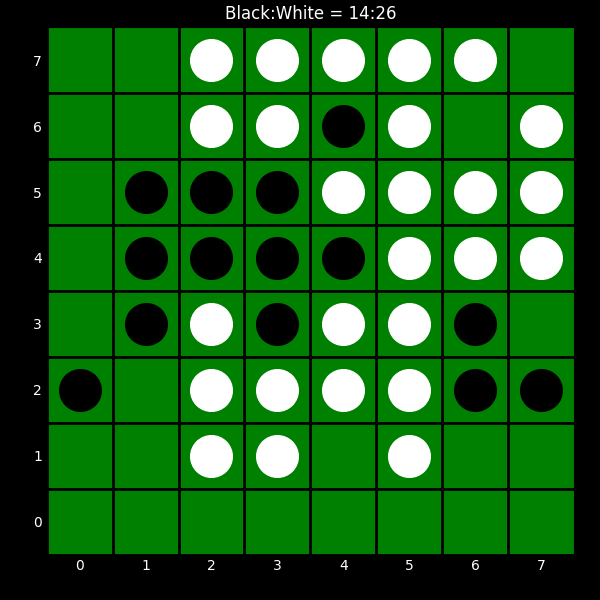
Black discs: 14
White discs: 26